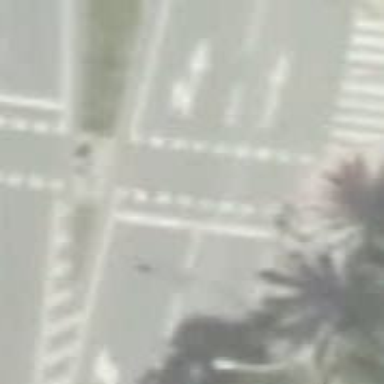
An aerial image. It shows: Crossing for cyclists.